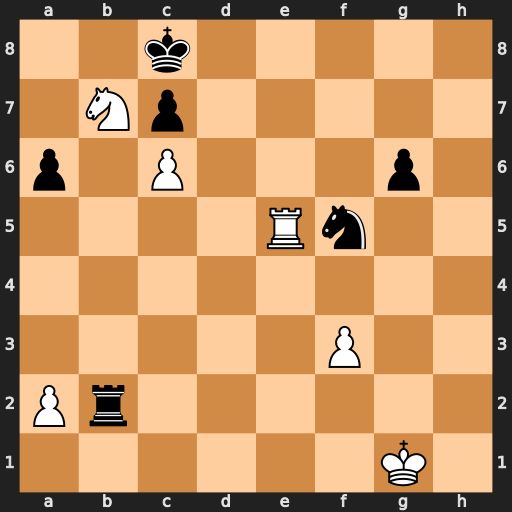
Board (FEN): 2k5/1Np5/p1P3p1/4Rn2/8/5P2/Pr6/6K1
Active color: w
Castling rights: -
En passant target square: -
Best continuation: Re8#